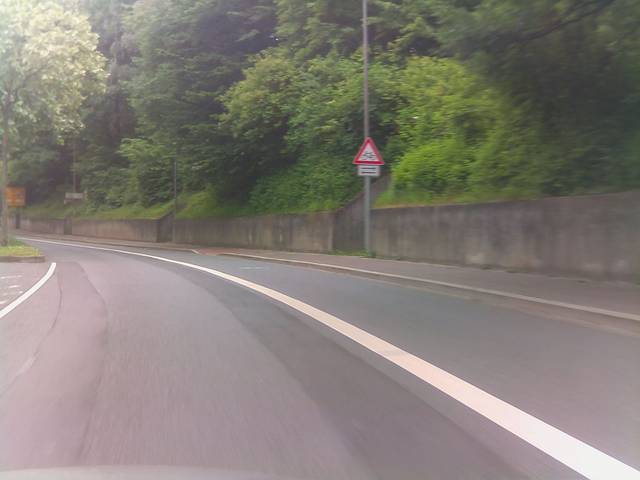
Region: Germany
Coordinates: 49.983, 9.127